Question: I want to put the elements from the x[] array >=10 in the vmic[] array, and the others in the vmare[] array. But it throws an error: Access violation writing location 0x0081D45C, when I want to copy the element in one array and I don't know what to do. Thank you in advance!
'''
#include <iostream>
using namespace std;
int main()
{
//I want to put the elements >=10 in the vmic[] array, and the others int the vmare[] array.
//until the element in the array is 0
int x[] = { 1,2,3,4,5,14,22,0 };
int vmic[10];
int vmare[10];
int n = 10;
int k1 = 0; //vmic
int k2 = 0; // vmare
_asm {
mov eax, 0; //index
lea ebx, x;
lea ecx, vmic;
lea edx, vmare;
mov esi, n; //val 10
bucla:
cmp[ebx + 4 * eax], 0;
je afara;
cmp[ebx + 4 * eax], esi;
jge mai_mare_egal;
inc k1;
mov edi, [ebx + 4 * eax];
mov[ecx + 4 * k1], edi;
mai_mare_egal:
inc k2;
mov edi, [ebx + 4 * eax];
mov[edx + 4 * k2], edi;
inc eax;
jmp bucla;
afara:
}
int i;
for (i = 0; i <= 6; i++)
{
printf("% d", x[i]);
}
printf("
");
for (i = 0; i <= k1; i++)
{
printf("% d", vmic[i]);
}
printf("
");
for (i = 0; i <= k2; i++)
{
printf("% d", vmare[i]);
}
return 0;
}
'''

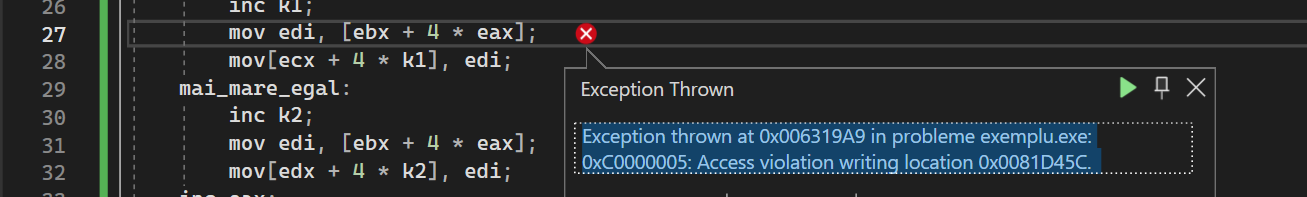
Answer: I tried debugging this in VS2022, and it gets the line-numbers mixed up sometimes. Better to debug in the Disassembly window ... Also, there was some pretty weird stuff happening in the Disassembly window regarding the on-the-fly pointer arithmetic. For example, this line:
'''
mov[edx + 4 * k2], edi;
'''
... became this:
'''
mov dword ptr k2[edx*4],edi
'''
It's been 20+ years since I last wrote assembly, but that looks weird to me. It looks like it's treating k2 as a dword array, and edx as the offset into that array ... which isn't right.
Anyway, I had a go at fixing it.
'''
#include <iostream>
using namespace std;
int main()
{
//I want to put the elements >=10 in the vmic[] array, and the others int the vmare[] array.
//until the element in the array is 0
int x[] = { 11,2,3,4,5,14,22,0 };
int vmic[10];
int vmare[10];
int n = 10;
_asm {
mov eax, 0; //index
lea ecx, vmic;
lea edx, vmare;
mov esi, n; //val 10
bucla:
lea ebx, x;
add ebx,eax
cmp dword ptr[ebx], 0;
je afara;
cmp [ebx], esi;
jge mai_mare_egal;
mov edi, [ebx];
mov [ecx], edi;
add ecx,4;
add eax, 4;
jmp bucla;
mai_mare_egal:
mov edi, [ebx];
mov [edx], edi;
add edx,4;
add eax, 4;
jmp bucla;
afara:
mov dword ptr [edx], 0
mov dword ptr [ecx], 0
}
int i;
for (i = 0; x[i]; i++)
printf("% d", x[i]);
printf("
");
for (i = 0; vmic[i]; i++)
printf("% d", vmic[i]);
printf("
");
for (i = 0; vmare[i]; i++)
printf("% d", vmare[i]);
return 0;
}
'''